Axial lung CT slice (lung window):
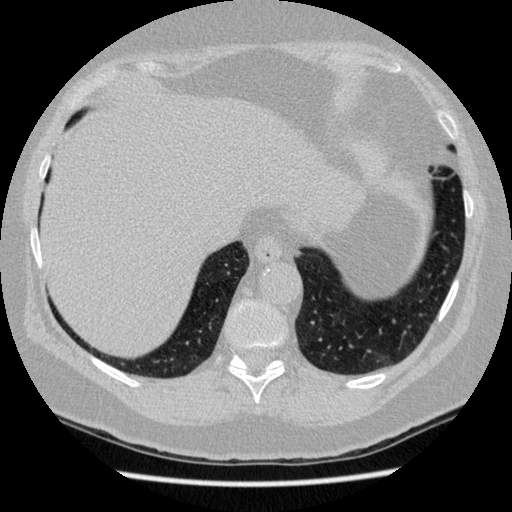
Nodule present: no